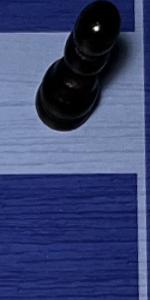
Label: Empty